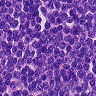
Metastatic tissue present: no